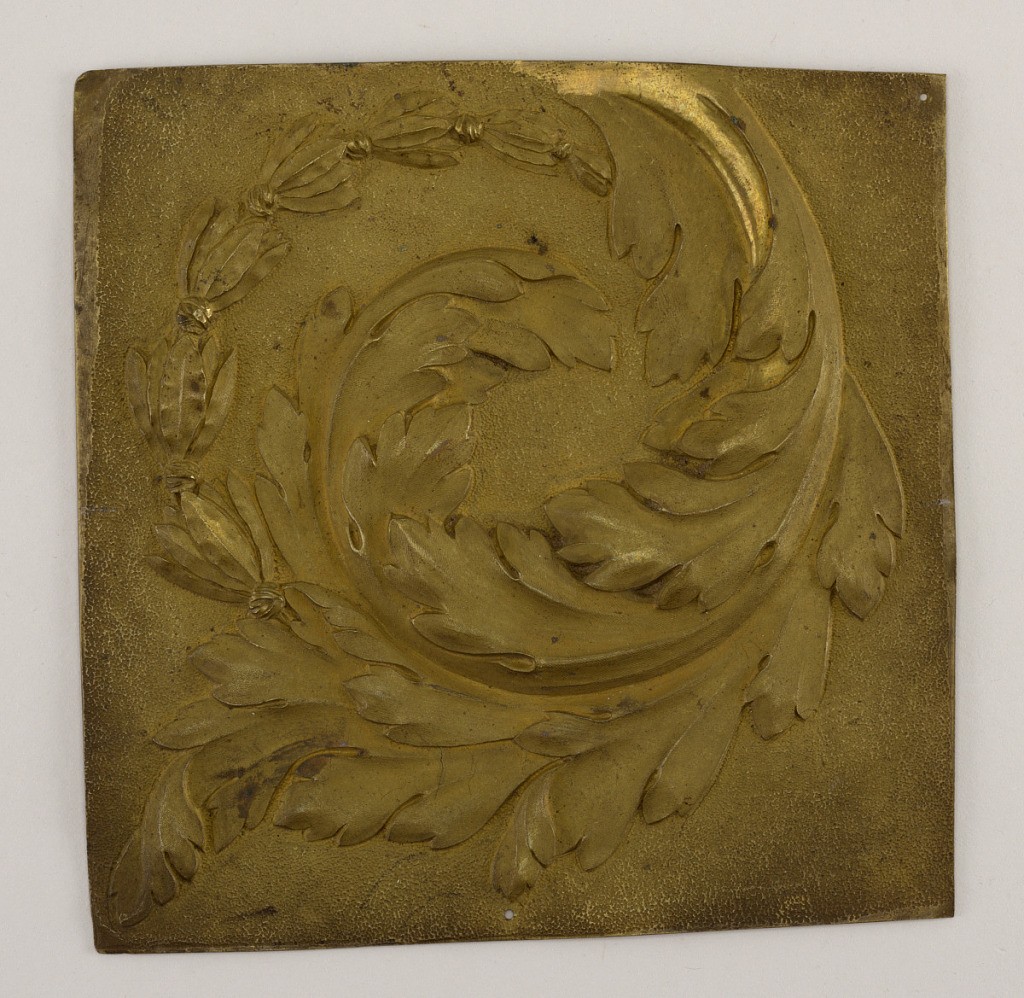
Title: Mount
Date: early 19th century
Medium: Brass
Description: Square, with repoussé acanthus scroll.